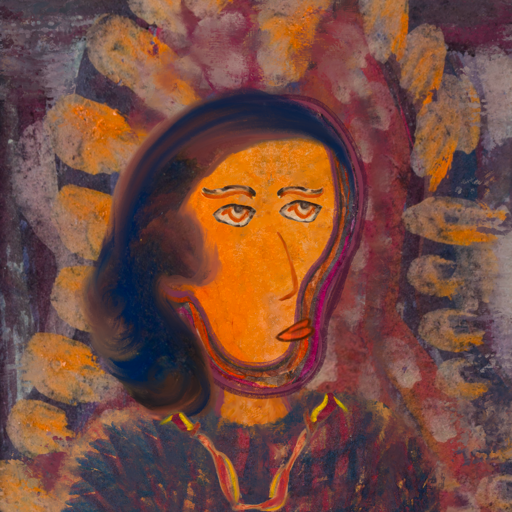
Background: Doll, Head And Neck Side: Hypocrite_w_Hair, Face Side: Experience, Bust: In_The_Sun, Hair Side: Mother_And_Son_Son, Head Accessory: Blank, Second Necklace: Gypsy_Mother_1, Necklace: Blank, Baby: Blank